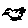
Label: bird